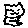
Label: cat